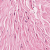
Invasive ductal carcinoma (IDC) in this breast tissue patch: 0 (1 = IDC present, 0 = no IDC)